Field crop: tomato
Growth stage: 1
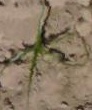
Species: cyperus